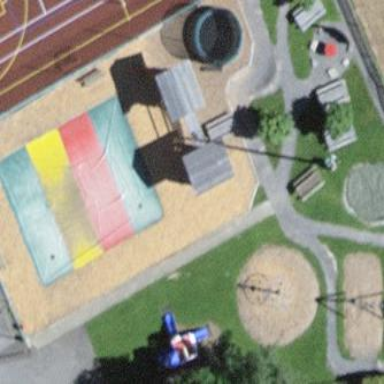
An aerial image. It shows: Playground area for leisure activities on the land.